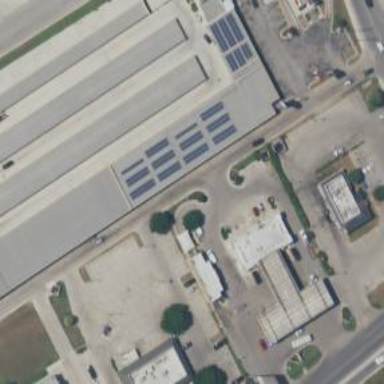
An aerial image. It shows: Building that serves as storage rental shop.